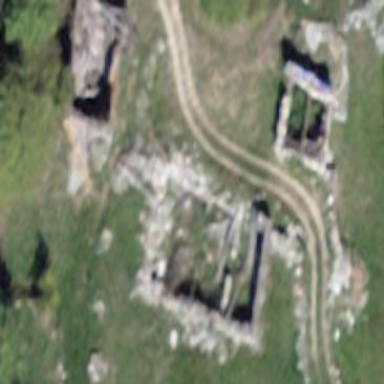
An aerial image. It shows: Historic building now in ruins.